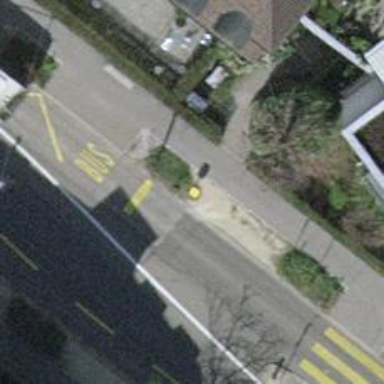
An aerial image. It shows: Post box is visible.